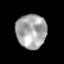
Tissue: lung
Cell type: Epithelial cells
Senescence score: 0.196
Nuclear area (px): 1017
Mean DAPI intensity: 166.914